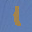
Label: 1